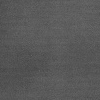
Atmospheric dust classification: dusty